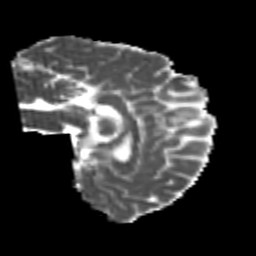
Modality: MD
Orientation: sagittal
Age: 25
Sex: female
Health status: healthy
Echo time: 0.074 s